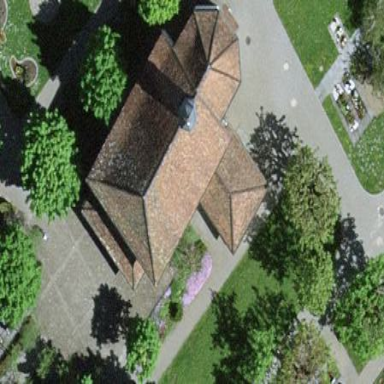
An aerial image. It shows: Chapel that serves as place of worship.